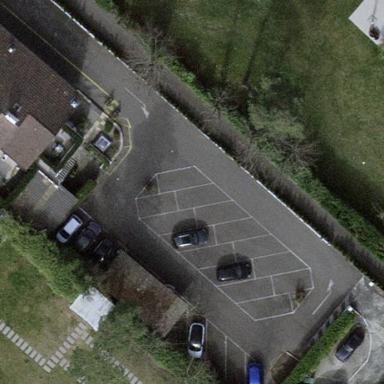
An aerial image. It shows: Road serving as parking aisle.